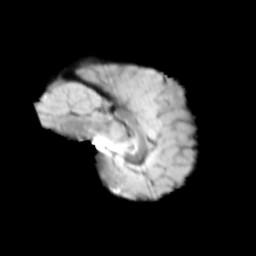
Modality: T2w
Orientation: sagittal
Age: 13
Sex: male
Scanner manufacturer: siemens
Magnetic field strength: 3 T
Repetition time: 3.8 s
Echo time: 0.07 s